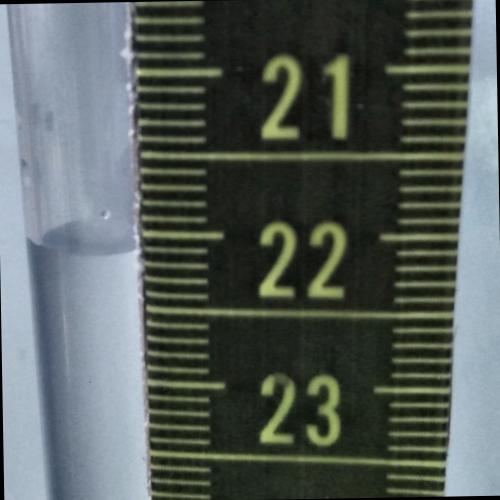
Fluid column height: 22.1 cm